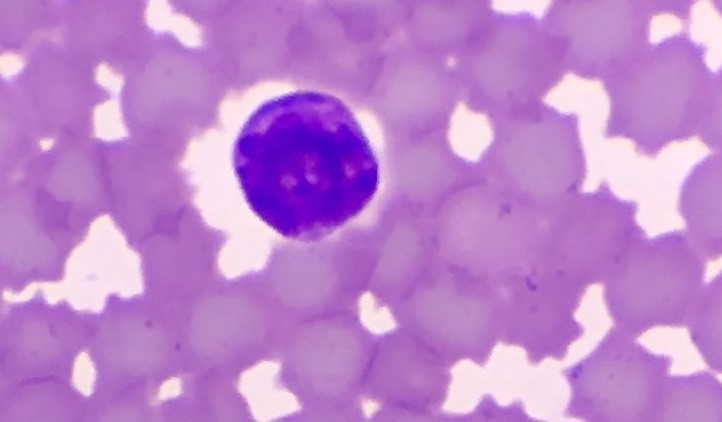
White blood cell type: Lymphocyte